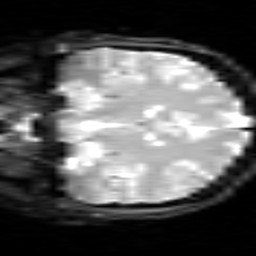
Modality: inplaneT2
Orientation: coronal
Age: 22
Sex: female